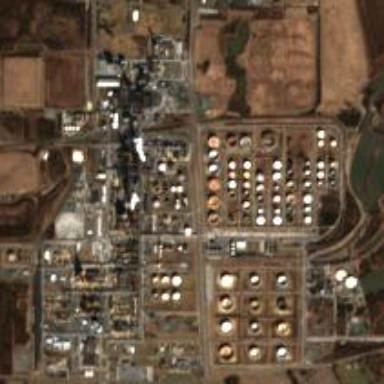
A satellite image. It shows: Industrial area with refinery.